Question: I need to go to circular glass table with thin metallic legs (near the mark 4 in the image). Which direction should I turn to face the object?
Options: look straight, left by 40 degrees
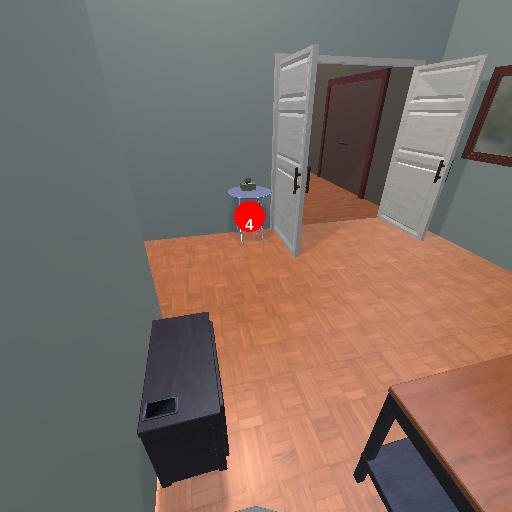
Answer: look straight